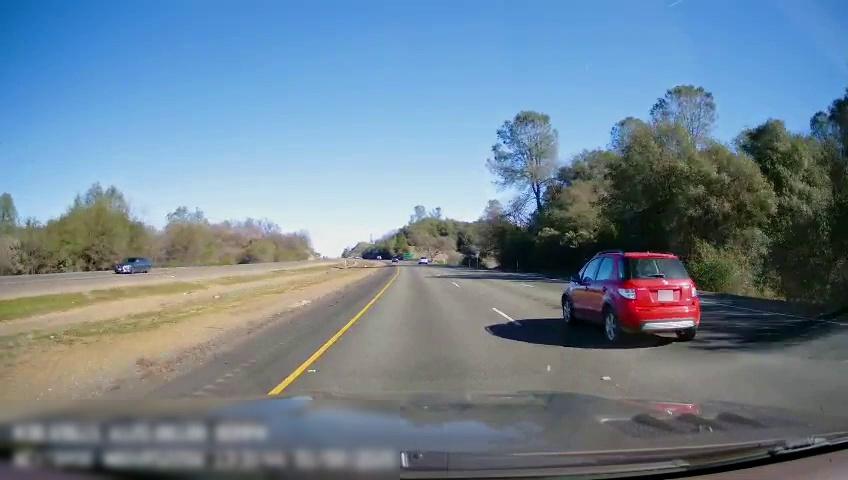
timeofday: Day
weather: Sunny
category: Drivable Space
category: Drivable Space
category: Vehicles | Car
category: Vehicles | Car
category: Vehicles | SUV
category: Lanes | Current Lane
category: Lanes | Current Lane
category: Lanes | Alternate Lane
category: Lanes | Alternate Lane